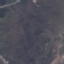
Land use / land cover: HerbaceousVegetation